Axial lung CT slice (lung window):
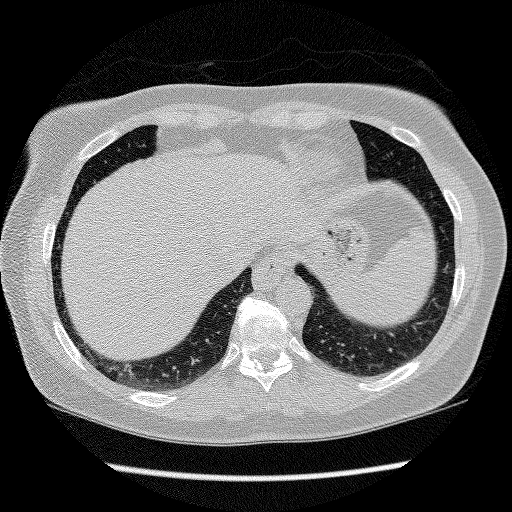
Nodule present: no